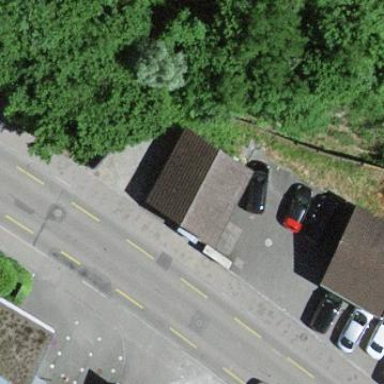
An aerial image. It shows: Garage building.